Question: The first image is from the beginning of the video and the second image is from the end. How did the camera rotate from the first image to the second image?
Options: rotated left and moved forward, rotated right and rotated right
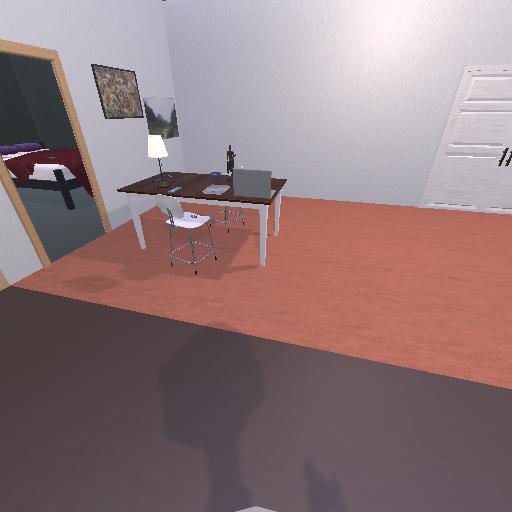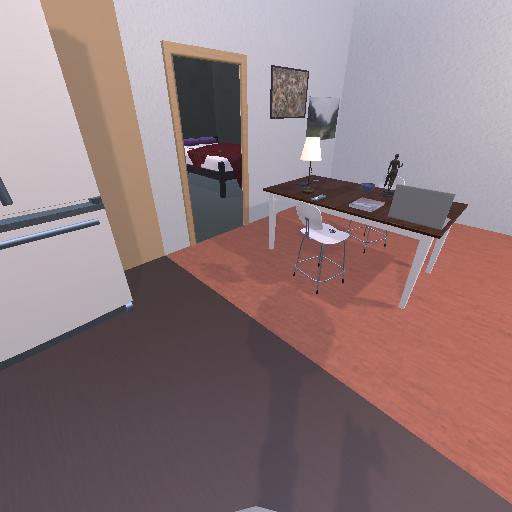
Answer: rotated left and moved forward